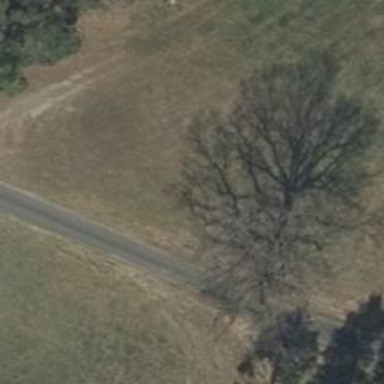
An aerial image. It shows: Deciduous tree with broadleaved leaves.